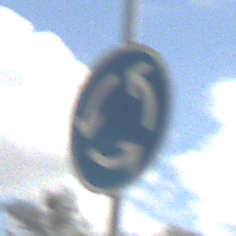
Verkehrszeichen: Kreisverkehr
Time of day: Midday
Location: Outdoor (Nature)
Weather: PartlyCloudy
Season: NotSpecified
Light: Natural